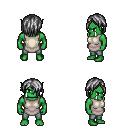
a pixel art fantasy rpg character, male body template, orc, green skin, white tunic, teal pants, gray bangs hairstyle, four views (front, back, left, right), 2x2 character sprite sheet, small pixel art, hard edges, no anti-aliasing